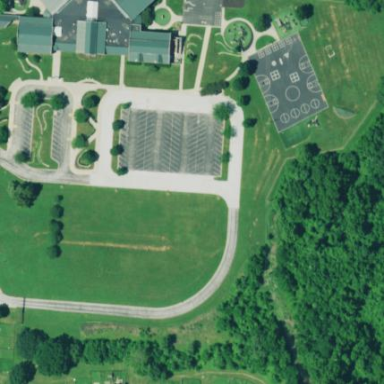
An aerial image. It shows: School.